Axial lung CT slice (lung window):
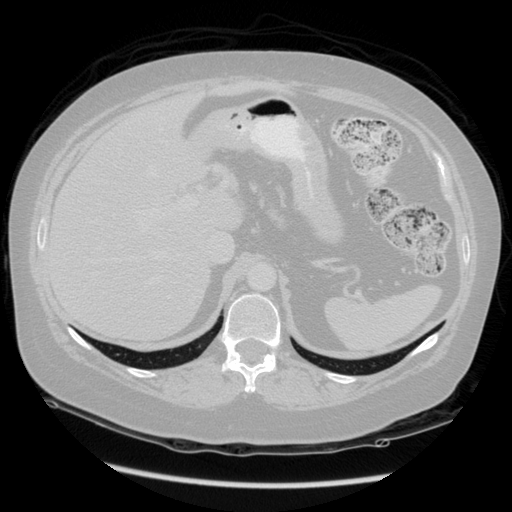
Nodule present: no